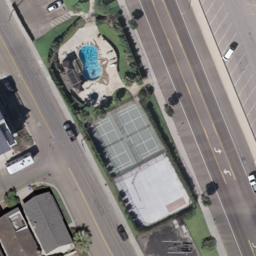
Label: tennis court